Question: First things first, here goes one screenshot (sorry by the poor paint editing):

Well as you may have noticed, only the middle line there is an icon (green circle), however, I'm setting up the icons of all rows, or maybe I think I am.
The icon can be green or red, the first line should show an Green icon and the last, one red icon, but none of them shows anything, only the second row, so my question is, why only one of my rows shows the icon properly, and of course, how can I fix it?
Here goes my adapter code:
'''
//imports and stuff
public class EstablishmentAdapter extends RecyclerView.Adapter<EstablishmentViewHolder> {
private ArrayList<EstablishmentModel> establishmentList;
private Context context;
private boolean hasPermission;
private int selectedPosition = 0;
public EstablishmentAdapter(ArrayList<EstablishmentModel> establishmentList, Context context, boolean hasPermission) {
this.establishmentList = establishmentList;
this.context = context;
this.hasPermission = hasPermission;
}
@Override
public EstablishmentViewHolder onCreateViewHolder(ViewGroup parent, int viewType) {
EstablishmentViewHolder viewHolder;
View v = LayoutInflater.from(parent.getContext()).inflate(R.layout.row_adapter_establishment, parent, false);
viewHolder = new EstablishmentViewHolder(v, (byte)0, hasPermission);
return viewHolder;
}
@Override
public void onBindViewHolder(EstablishmentViewHolder holder, final int position) {
final EstablishmentModel item = establishmentList.get(position);
Log.d(((EstablishmentActivity)context).logTagDebug, "Position: "+ String.valueOf(position));
Log.d(((EstablishmentActivity)context).logTagDebug, "ViewHolder: "+ String.valueOf(holder.getAdapterPosition()));
setUpTextFieldsItemRow(holder, item);
new ImageDonwloaderTask(holder.ivIcon).execute(item.getIconUrl());
holder.itemView.setOnClickListener(new View.OnClickListener() {
@Override
public void onClick(View v) {
notifyItemChanged(selectedPosition);
selectedPosition = position;
notifyItemChanged(selectedPosition);
//Se a gente botar o full, fazer switch case aqui
setUpPayContractTypeAction(item);
}
});
}
private void setUpTextFieldsItemRow(EstablishmentViewHolder holder, EstablishmentModel item) {
holder.tvClosingTime.setText(item.getClosingTime());
holder.tvOpeningTime.setText(item.getOpeningTime());
holder.tvName.setText(item.getName());
holder.tvType.setText(item.getType());
if (item.isOpened()) {
holder.ivWorkingStatus.setImageResource(R.drawable.img_dot_green);
} else {
holder.ivWorkingStatus.setImageResource(R.drawable.img_dot_red);
}
}
private void setUpPayContractTypeAction(EstablishmentModel item) {
if(item.isOpened()) {
PaymentInfoViewModel p = new PaymentInfoViewModel();
p.setIdEstablishment(item.getIdEstablishment());
p.setNameEstablishment(item.getName());
Intent intent = new Intent(context, CardNumberActivity.class);
intent.putExtra(ConstantsUtils.PARAM_INTENT_PAYMENT_INFO, p);
context.startActivity(intent);
}
else {
EstablishmentActivity activity = ((EstablishmentActivity) context);
String title = String.format(context.getString(R.string.str_msg_error_closed_establishment_title),
item.getName());
String message = String.format(context.getString(R.string.str_msg_error_closed_establishment_msg),
item.getName(), item.getOpeningTime(), item.getClosingTime());
activity.buildAlert(title, message).show();
}
}
@Override
public int getItemCount() {
return establishmentList.size();
}
}
'''
Here goes the activity layout file:
'''
<?xml version="1.0" encoding="utf-8"?>
<android.support.v4.widget.DrawerLayout
xmlns:android="http://schemas.android.com/apk/res/android"
xmlns:tools="http://schemas.android.com/tools"
android:layout_width="match_parent"
android:layout_height="match_parent"
android:id="@+id/dl_menu"
android:elevation="7dp"
tools:context=".view.activity.EstablishmentActivity">
<android.support.v4.widget.SwipeRefreshLayout
android:id="@+id/srl_refresh_establishments"
android:layout_width="match_parent"
android:layout_height="match_parent">
<android.support.v7.widget.RecyclerView
android:id="@+id/rv_establishments"
android:layout_width="wrap_content"
android:layout_height="wrap_content"
>
</android.support.v7.widget.RecyclerView>
</android.support.v4.widget.SwipeRefreshLayout>
<android.support.v7.widget.RecyclerView
android:id="@+id/rv_menu_drawer"
android:layout_width="320dp"
android:layout_height="match_parent"
android:layout_gravity="left|start"
android:background="#ffffff">
</android.support.v7.widget.RecyclerView>
</android.support.v4.widget.DrawerLayout>
'''
Item row layout:
'''
<?xml version="1.0" encoding="utf-8"?>
<LinearLayout xmlns:android="http://schemas.android.com/apk/res/android"
android:layout_width="wrap_content"
android:layout_height="wrap_content"
android:orientation="horizontal"
>
<ImageView
android:id="@+id/iv_establishment_icon"
android:layout_width="100dp"
android:layout_height="100dp"
android:layout_marginStart="@dimen/margin_horizontal_small"
android:layout_marginLeft="@dimen/margin_horizontal_small"
android:layout_marginEnd="@dimen/margin_horizontal_small"
android:layout_marginRight="@dimen/margin_horizontal_small"
android:layout_marginTop="@dimen/margin_vertical_small"
>
</ImageView>
<LinearLayout
android:layout_width="match_parent"
android:layout_height="wrap_content"
android:orientation="vertical">
<TextView
android:id="@+id/tv_establishment_name"
android:layout_marginTop="@dimen/margin_vertical_normal"
android:layout_width="wrap_content"
android:layout_height="wrap_content"
android:textSize="@dimen/font_size_large"
android:text="Bar Alternativo"
android:textColor="@color/black"
>
</TextView>
<RelativeLayout
android:layout_marginTop="@dimen/margin_vertical_small"
android:layout_width="match_parent"
android:layout_height="wrap_content" >
<TextView
android:id="@+id/tv_establishment_type"
android:layout_width="wrap_content"
android:layout_height="wrap_content"
android:textSize="@dimen/font_size_tiny"
android:text="Pub / Bar"
android:textColor="@color/gray_60_percent"
>
</TextView>
<ImageView
android:id="@+id/iv_establishment_working_status_icon"
android:src="@drawable/img_dot_green"
android:layout_marginStart="@dimen/margin_horizontal_big"
android:layout_marginLeft="@dimen/margin_horizontal_big"
android:layout_toRightOf="@+id/tv_establishment_type"
android:layout_toEndOf="@+id/tv_establishment_type"
android:layout_width="17dp"
android:layout_height="17dp" />
</RelativeLayout>
<LinearLayout
android:layout_height="wrap_content"
android:layout_width="wrap_content"
android:orientation="horizontal"
>
<TextView
android:id="@+id/tv_establishment_opening_time"
android:layout_marginTop="@dimen/margin_vertical_normal"
android:layout_width="wrap_content"
android:layout_height="wrap_content"
android:textSize="@dimen/font_size_very_tiny"
android:textColor="@color/gray_30_percent"
android:text="19:00"
>
</TextView>
<TextView
android:id="@+id/tv_establishment_separator_time"
android:layout_marginTop="@dimen/margin_vertical_normal"
android:layout_width="wrap_content"
android:layout_height="wrap_content"
android:textSize="@dimen/font_size_very_tiny"
android:text="@string/str_screen_txt_hyphen"
android:textColor="@color/gray_30_percent"
>
</TextView>
<TextView
android:id="@+id/tv_establishment_closing_time"
android:layout_marginTop="@dimen/margin_vertical_normal"
android:layout_width="wrap_content"
android:layout_height="wrap_content"
android:textSize="@dimen/font_size_very_tiny"
android:text="02:00"
android:textColor="@color/gray_30_percent"
>
</TextView>
<TextView
android:id="@+id/tv_establishment_place_distance"
android:layout_marginTop="10dp"
android:layout_width="wrap_content"
android:layout_marginLeft="@dimen/margin_horizontal_normal"
android:layout_marginStart="@dimen/margin_horizontal_normal"
android:layout_height="wrap_content"
android:textSize="@dimen/font_size_very_tiny"
>
</TextView>
</LinearLayout>
</LinearLayout>
</LinearLayout>
'''
I tried editing the size of the icon, and it reflected in all rows size, so I suppose the ImageView is in the laoyut, but without image.
Red and green dot added:
<URL>
<URL>
However I don't think image is the problem, because first row should display green dot, but it doesn't.
Here goes my viewholder:
'''
public class EstablishmentViewHolder extends RecyclerView.ViewHolder {
public ImageView ivIcon;
public TextView tvName;
public ImageView ivWorkingStatus;
public TextView tvOpeningTime;
public TextView tvClosingTime;
public TextView tvPlaceDistance;
public TextView tvType;
public byte idContractType;
public EstablishmentViewHolder(View itemView, byte idContractType {
super(itemView);
this.ivIcon = (ImageView) itemView.findViewById(R.id.iv_establishment_icon);
this.tvName = (TextView) itemView.findViewById(R.id.tv_establishment_name);
this.ivWorkingStatus = (ImageView) itemView.findViewById(R.id.iv_establishment_working_status_icon);
this.tvOpeningTime = (TextView) itemView.findViewById(R.id.tv_establishment_opening_time);
this.tvClosingTime = (TextView) itemView.findViewById(R.id.tv_establishment_closing_time);
this.tvPlaceDistance = (TextView) itemView.findViewById(R.id.tv_establishment_place_distance);
this.tvType = (TextView) itemView.findViewById(R.id.tv_establishment_type);
this.idContractType = idContractType;
}
}
'''
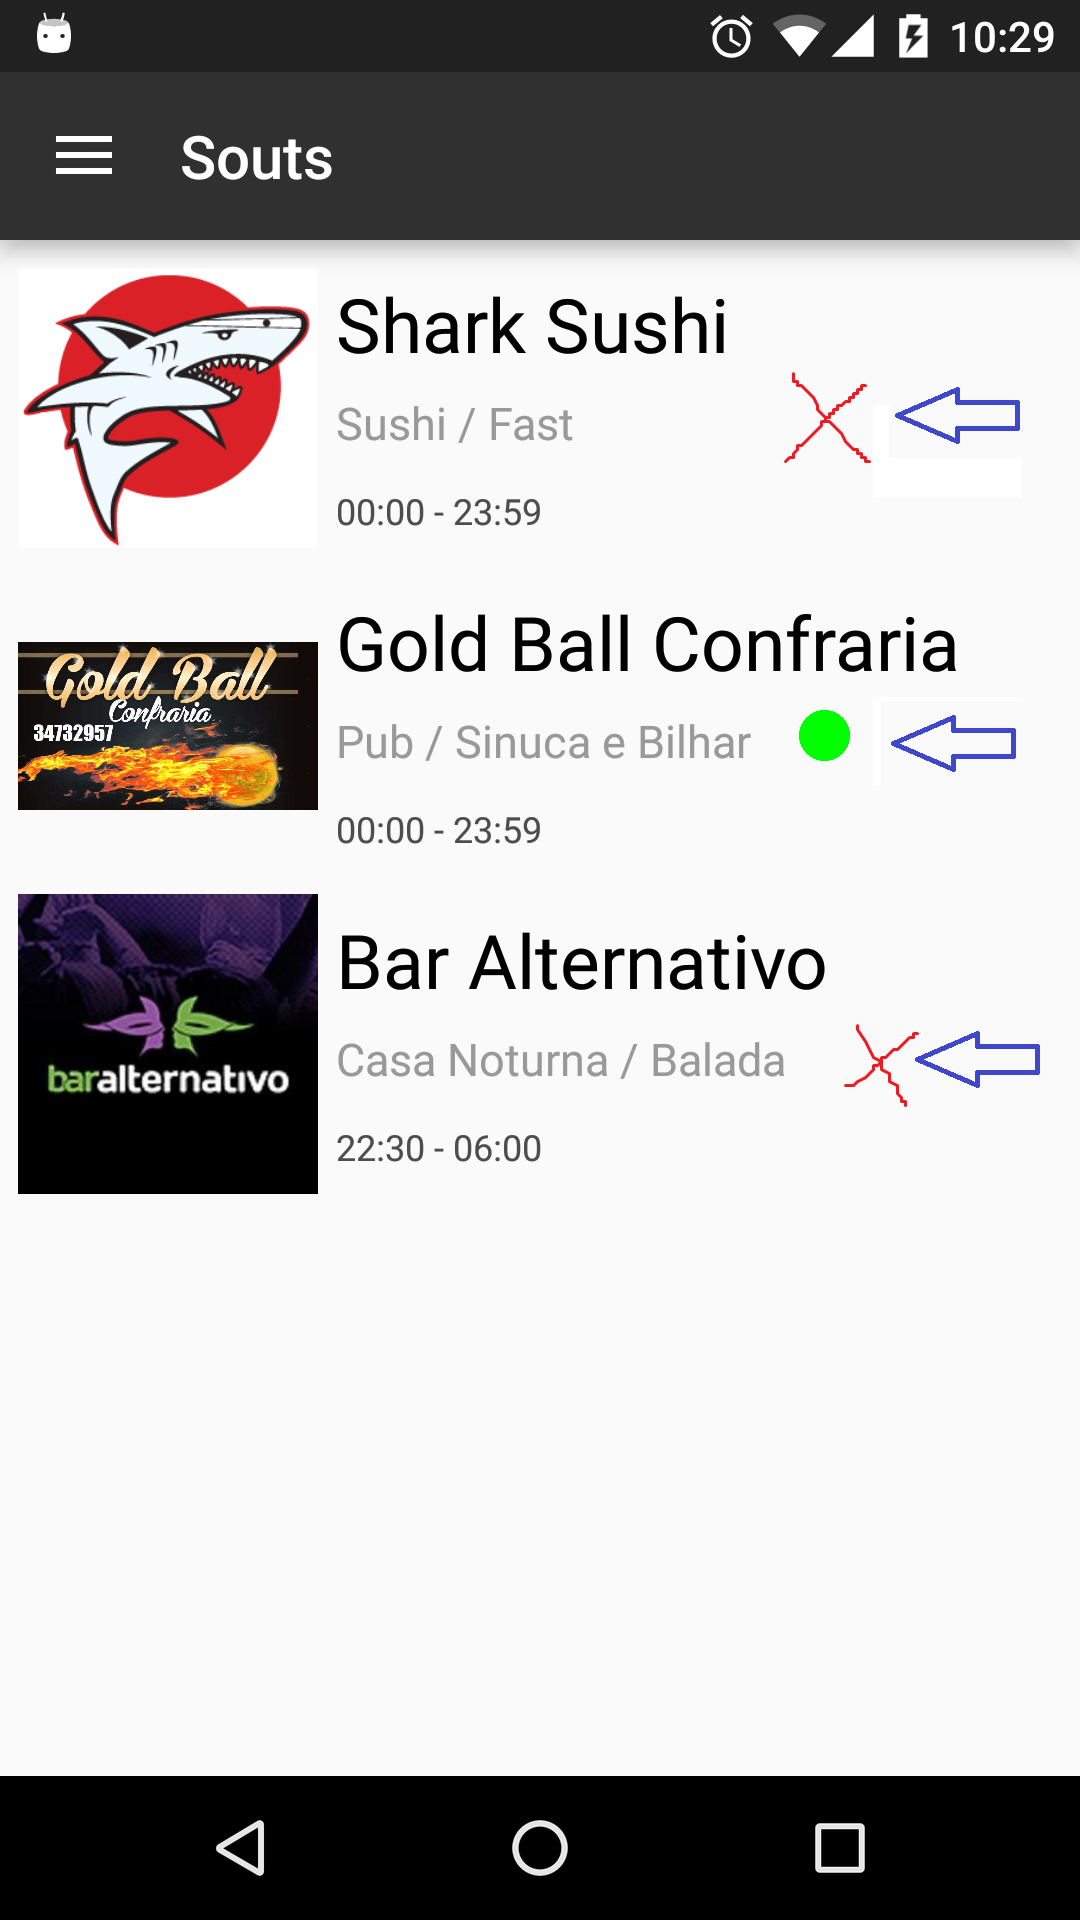
Answer: The problem is that you align the left of image view to right of text view !!!
'''
<RelativeLayout
android:layout_marginTop="@dimen/margin_vertical_small"
android:layout_width="match_parent"
android:layout_height="wrap_content" >
<TextView
android:id="@+id/tv_establishment_type"
android:layout_width="wrap_content"
android:layout_height="wrap_content"
android:textSize="@dimen/font_size_tiny"
android:text="Pub / Bar"
android:textColor="@color/gray_60_percent"
>
</TextView>
<ImageView
android:id="@+id/iv_establishment_working_status_icon"
android:src="@drawable/img_dot_green"
android:layout_marginStart="@dimen/margin_horizontal_big"
android:layout_marginLeft="@dimen/margin_horizontal_big"
android:layout_toRightOf="@+id/tv_establishment_type"
android:layout_toEndOf="@+id/tv_establishment_type"
android:layout_width="17dp"
android:layout_height="17dp" />
</RelativeLayout>
'''
as the text grows, you won't see any image. try using Linearlayout with gravity right and also set the weight of textview to 1